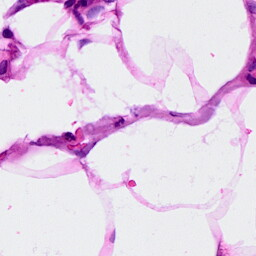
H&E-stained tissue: Breast